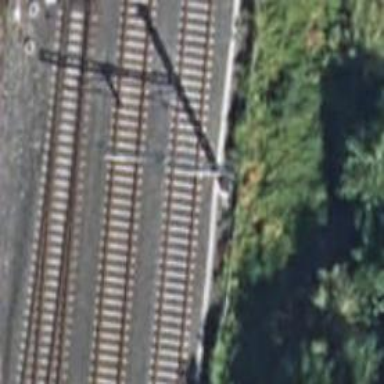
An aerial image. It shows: Bridge crossing over electrified rail tracks with contact lines. It serves as siding.